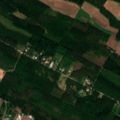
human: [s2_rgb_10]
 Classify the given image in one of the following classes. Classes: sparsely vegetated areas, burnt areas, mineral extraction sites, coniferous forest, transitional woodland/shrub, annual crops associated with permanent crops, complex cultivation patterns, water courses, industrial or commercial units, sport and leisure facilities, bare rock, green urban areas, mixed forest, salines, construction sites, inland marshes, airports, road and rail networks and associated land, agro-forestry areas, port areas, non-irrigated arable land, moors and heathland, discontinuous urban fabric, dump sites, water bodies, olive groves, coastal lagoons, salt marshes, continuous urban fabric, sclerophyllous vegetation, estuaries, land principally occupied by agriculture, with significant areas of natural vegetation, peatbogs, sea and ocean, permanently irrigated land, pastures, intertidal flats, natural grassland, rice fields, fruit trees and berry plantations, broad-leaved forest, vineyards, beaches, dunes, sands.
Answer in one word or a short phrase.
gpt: non-irrigated arable land, land principally occupied by agriculture, with significant areas of natural vegetation, mixed forest